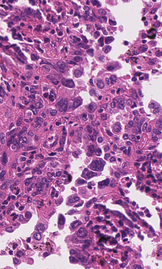
Tumor epithelial tissue: yes
Tumor-associated stroma tissue: no
Normal tissue: no